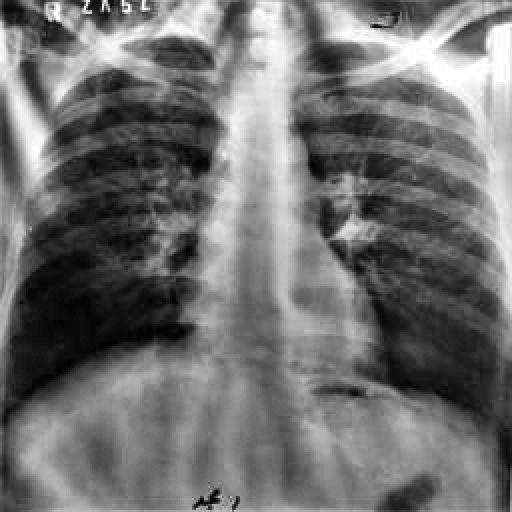
Finding: TUBERCULOSIS